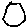
Label: hexagon